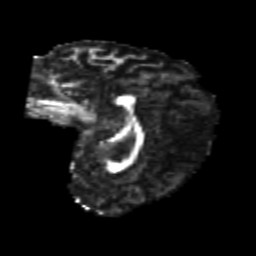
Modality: FA
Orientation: sagittal
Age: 25
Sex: female
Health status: healthy
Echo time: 0.074 s